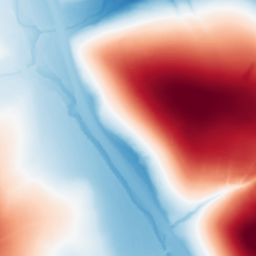
Category: trend_removal
Decomposition family: polynomial_high
Decomposition parameters: degree: 4
Upsampling method: quintic
Upsampling parameters: scale: 8
Upsampling scale: 8